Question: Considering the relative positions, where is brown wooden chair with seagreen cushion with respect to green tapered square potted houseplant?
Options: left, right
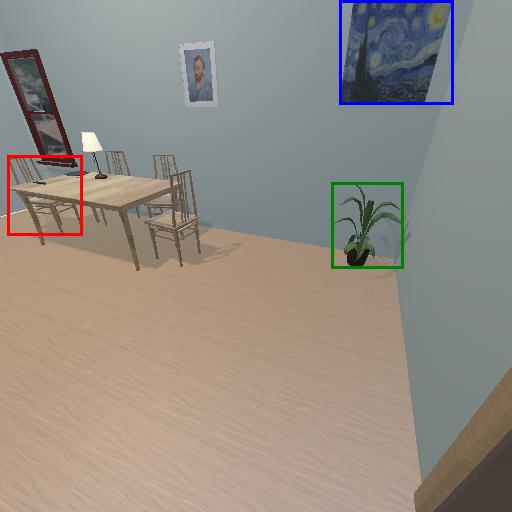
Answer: left